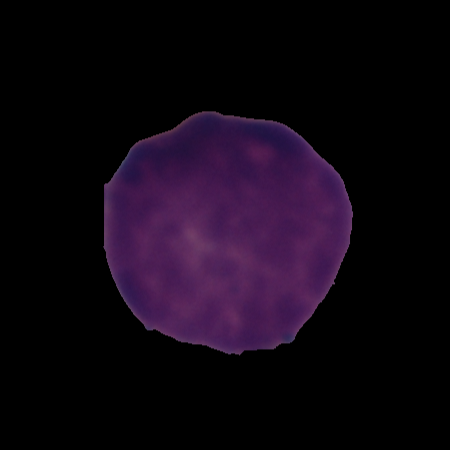
Label: cancer